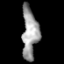
Tissue: prostate
Cell type: T cells
Senescence score: 0.8241
Nuclear area (px): 801
Mean DAPI intensity: 155.045